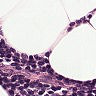
Metastatic tissue present: no